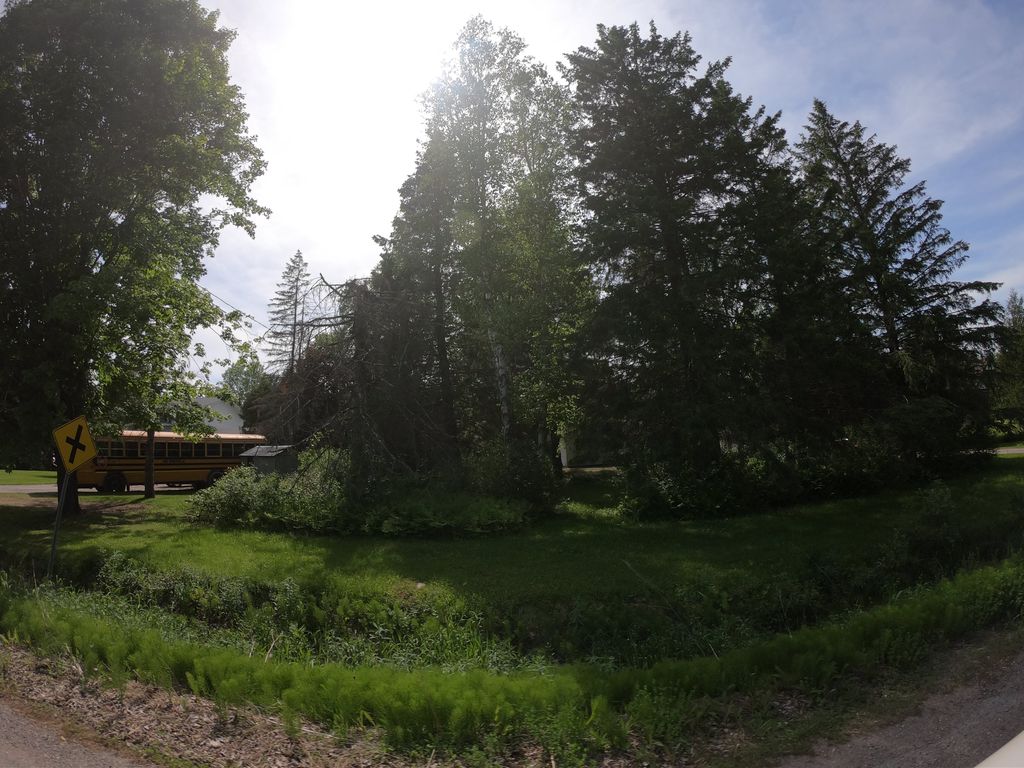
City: ottawa-gatineau